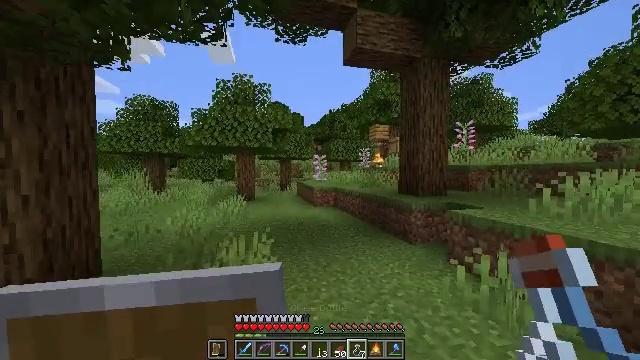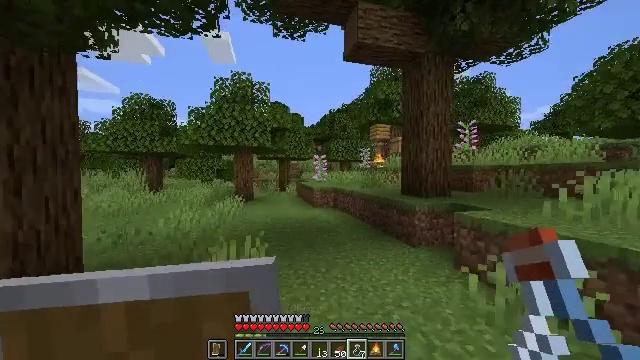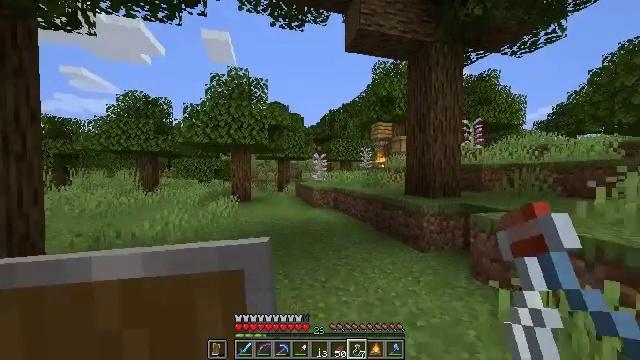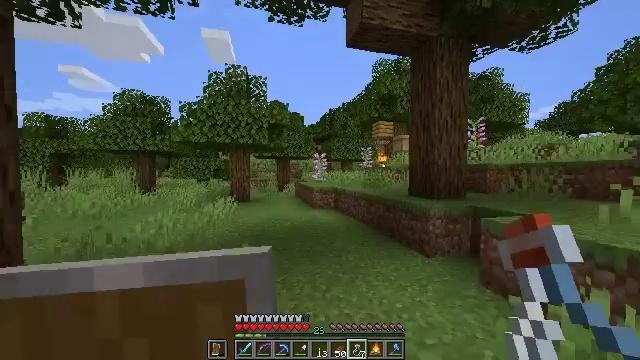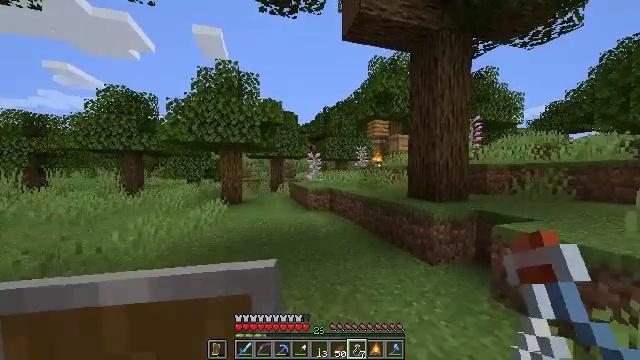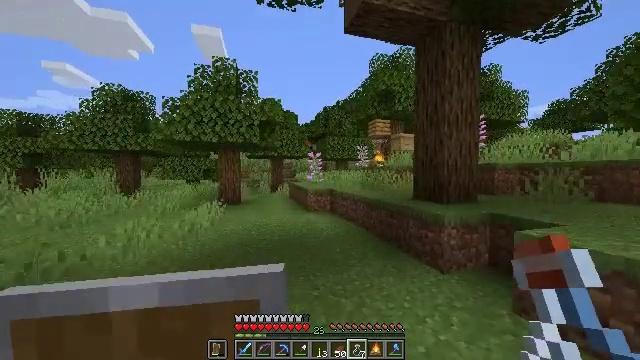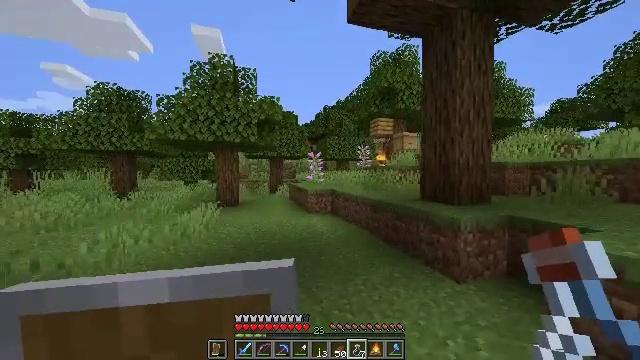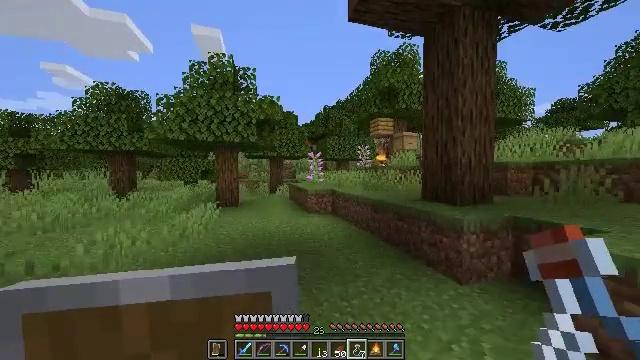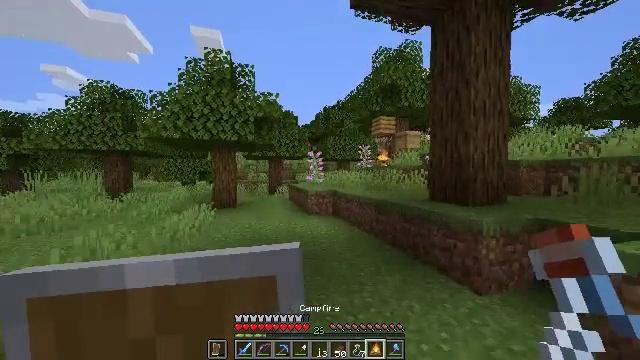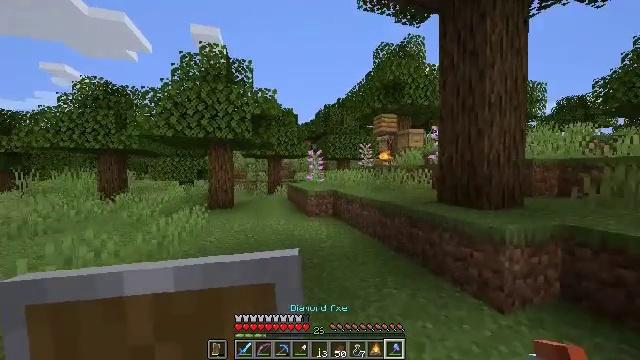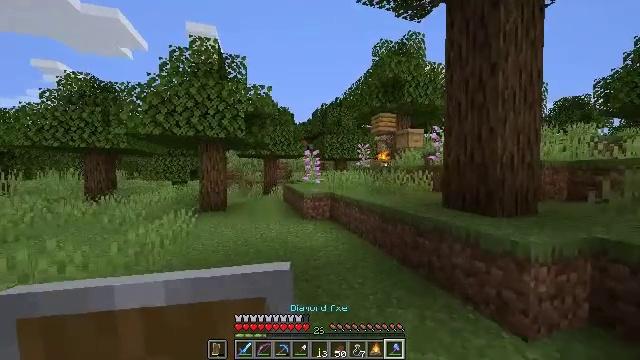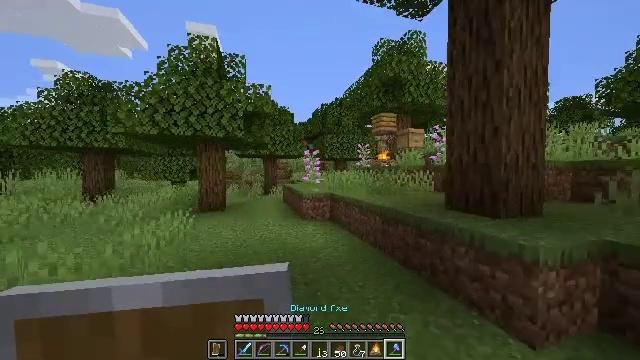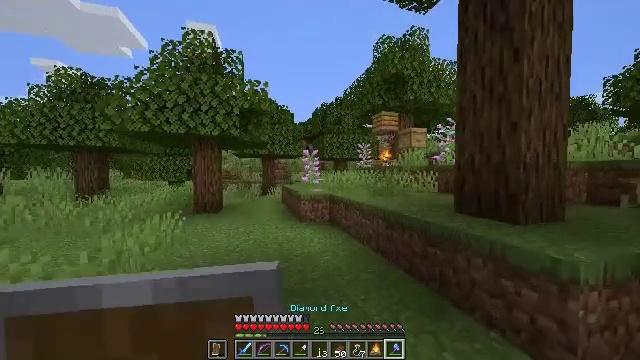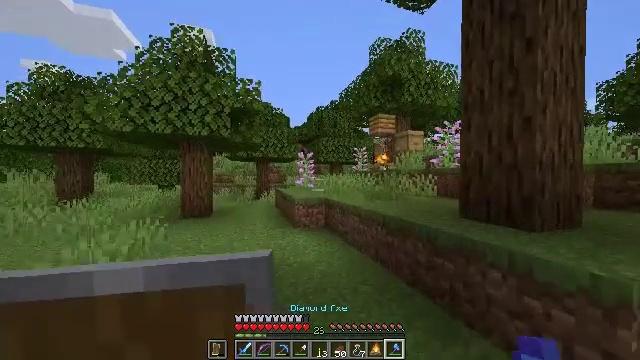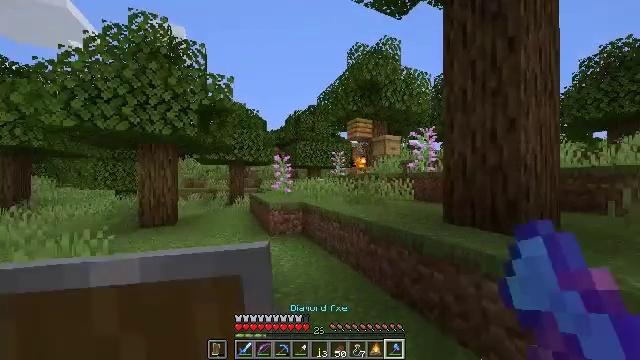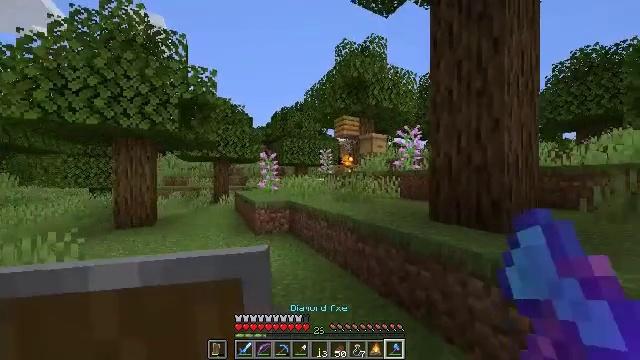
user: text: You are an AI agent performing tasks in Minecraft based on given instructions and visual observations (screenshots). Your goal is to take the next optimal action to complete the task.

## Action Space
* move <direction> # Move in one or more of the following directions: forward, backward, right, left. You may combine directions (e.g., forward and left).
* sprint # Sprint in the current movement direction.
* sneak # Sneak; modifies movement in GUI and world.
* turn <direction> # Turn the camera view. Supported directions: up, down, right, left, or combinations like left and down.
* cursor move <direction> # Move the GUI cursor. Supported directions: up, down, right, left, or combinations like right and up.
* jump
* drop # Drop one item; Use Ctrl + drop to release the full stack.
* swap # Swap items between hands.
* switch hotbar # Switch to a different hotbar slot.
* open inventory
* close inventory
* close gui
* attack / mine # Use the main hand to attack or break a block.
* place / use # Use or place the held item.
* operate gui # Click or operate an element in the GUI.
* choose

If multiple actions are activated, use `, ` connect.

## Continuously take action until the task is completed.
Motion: motion action
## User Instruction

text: Mine the beehive on the tree.
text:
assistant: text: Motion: move forward
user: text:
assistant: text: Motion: move forward
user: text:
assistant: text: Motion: move forward
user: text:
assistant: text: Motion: move forward, turn right
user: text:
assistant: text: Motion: move forward
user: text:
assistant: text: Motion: move forward
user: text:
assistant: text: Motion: move forward
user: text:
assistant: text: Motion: move forward
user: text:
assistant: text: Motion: move forward
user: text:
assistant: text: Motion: move forward
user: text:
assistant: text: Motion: move forward
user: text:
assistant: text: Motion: move forward
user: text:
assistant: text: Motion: move forward, turn right
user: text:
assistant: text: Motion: move forward, turn right and up
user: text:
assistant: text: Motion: move forward, turn right
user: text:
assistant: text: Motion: move forward, turn right and up
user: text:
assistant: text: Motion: move forward
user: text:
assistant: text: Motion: move forward
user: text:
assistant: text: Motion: move forward
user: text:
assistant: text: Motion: move forward, turn right, jump
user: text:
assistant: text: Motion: move forward, jump
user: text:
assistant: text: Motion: move forward, jump
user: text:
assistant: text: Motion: move forward
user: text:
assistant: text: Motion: move forward
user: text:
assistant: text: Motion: move forward
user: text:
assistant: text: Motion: move forward, turn right and down
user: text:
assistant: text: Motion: move forward, turn right
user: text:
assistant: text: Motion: move forward
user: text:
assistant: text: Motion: move forward
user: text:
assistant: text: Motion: move forward, turn down, jump